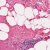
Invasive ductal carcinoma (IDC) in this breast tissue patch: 1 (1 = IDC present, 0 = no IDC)